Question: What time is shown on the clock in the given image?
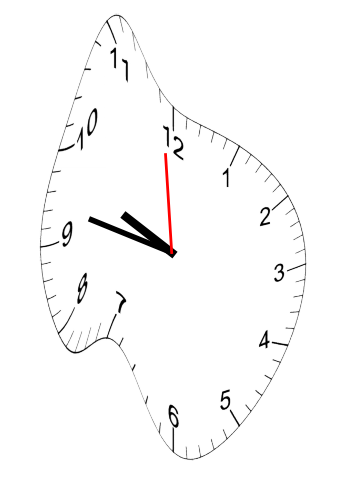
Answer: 09:46:59